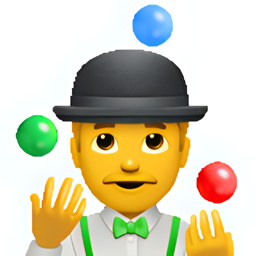
Name: man juggling
Emoji: 🤹‍♂️
Group: People & Body
Sub-group: person-sport